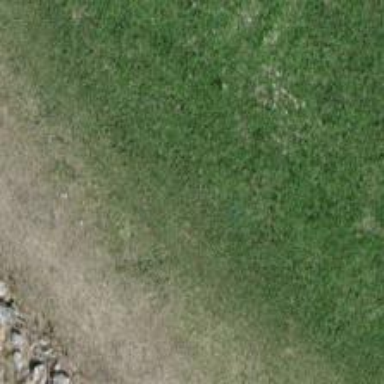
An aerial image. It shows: Path covered in grass.